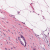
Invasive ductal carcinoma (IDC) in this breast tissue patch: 1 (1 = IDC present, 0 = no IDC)